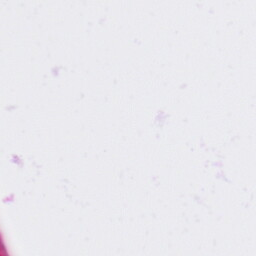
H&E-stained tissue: Colon